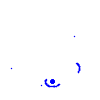
Particle: electron